Field crop: maize
Growth stage: 2
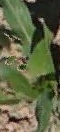
Species: maize